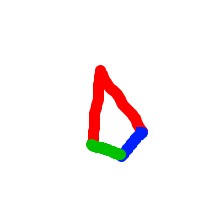
Shape: kite